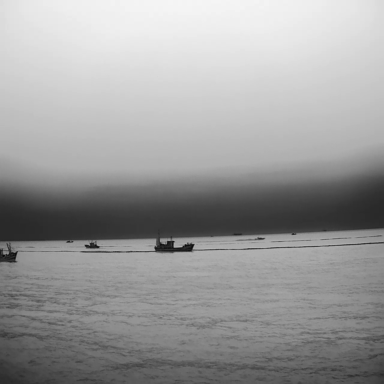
There are five bulk_carriers in the infrared image.